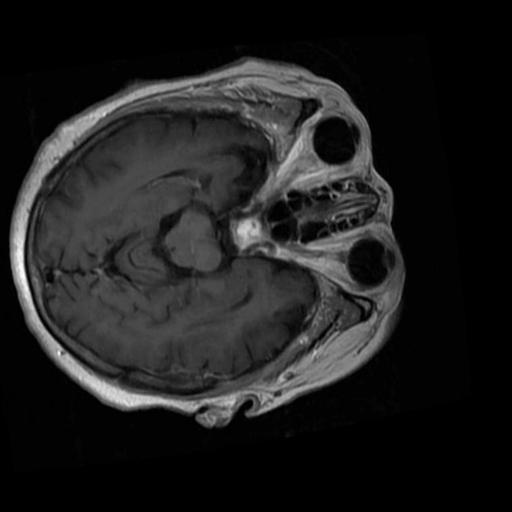
Label: brain_tumor